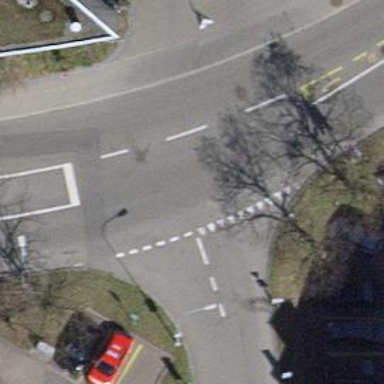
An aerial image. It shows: Secondary road with asphalt surface and sidewalks on both sides.